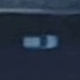
Vehicle type: Car